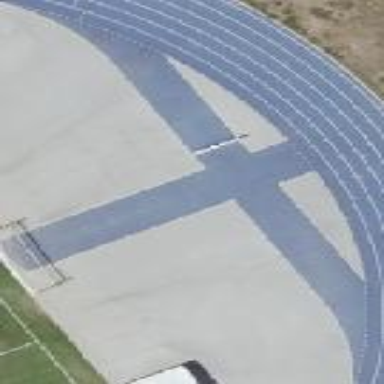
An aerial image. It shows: Tartan track in leisure land.